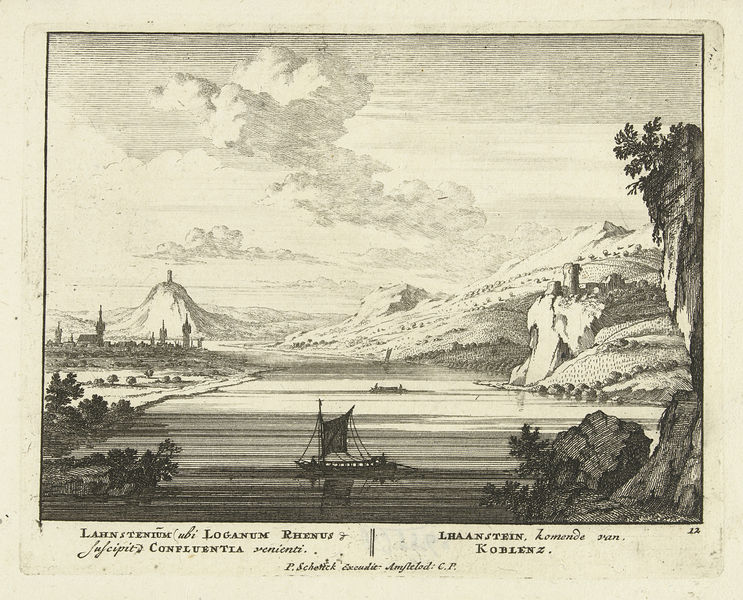
Titel: Gezicht op de Rijn en de Hexenturm bij Lahnstein
Künstler: Jan van (I) Call
Standort: Amsterdam
Institution: Rijksmuseum
Schlagwörter: cliff, cloud, clouds, rocks, sky, boat, building, field, hill, hills, lake, landscape, mountain, mountains, nature, ocean, ship, water, germany, tower, trees, coast, forest, grass, river, mast, sail, italy, city, sailing, rhine, rhenus, confluence, koblens